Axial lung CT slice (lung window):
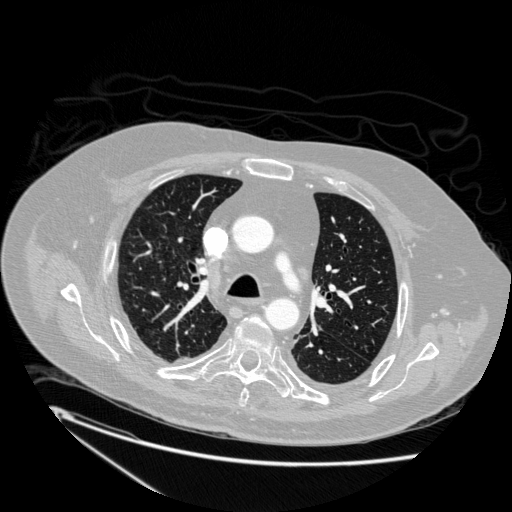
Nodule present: no